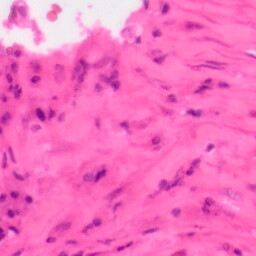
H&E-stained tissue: Colon